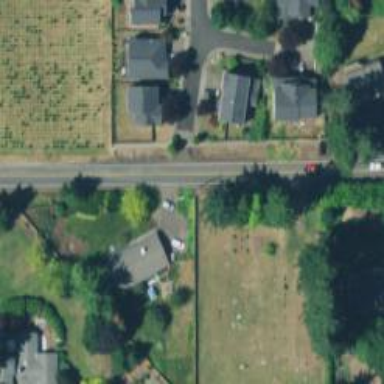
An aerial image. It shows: Cemetery.